Question: I have this automator setup which allows you to open a folder with terminal. The thing I want is that after the folder is opened via terminal, it should run the 'compass watch' script.
This is what I currently have but I don't seem to find the solution myself. I tried adding some applescript and some bash, but nothing seems to work. Anyone know the solution?

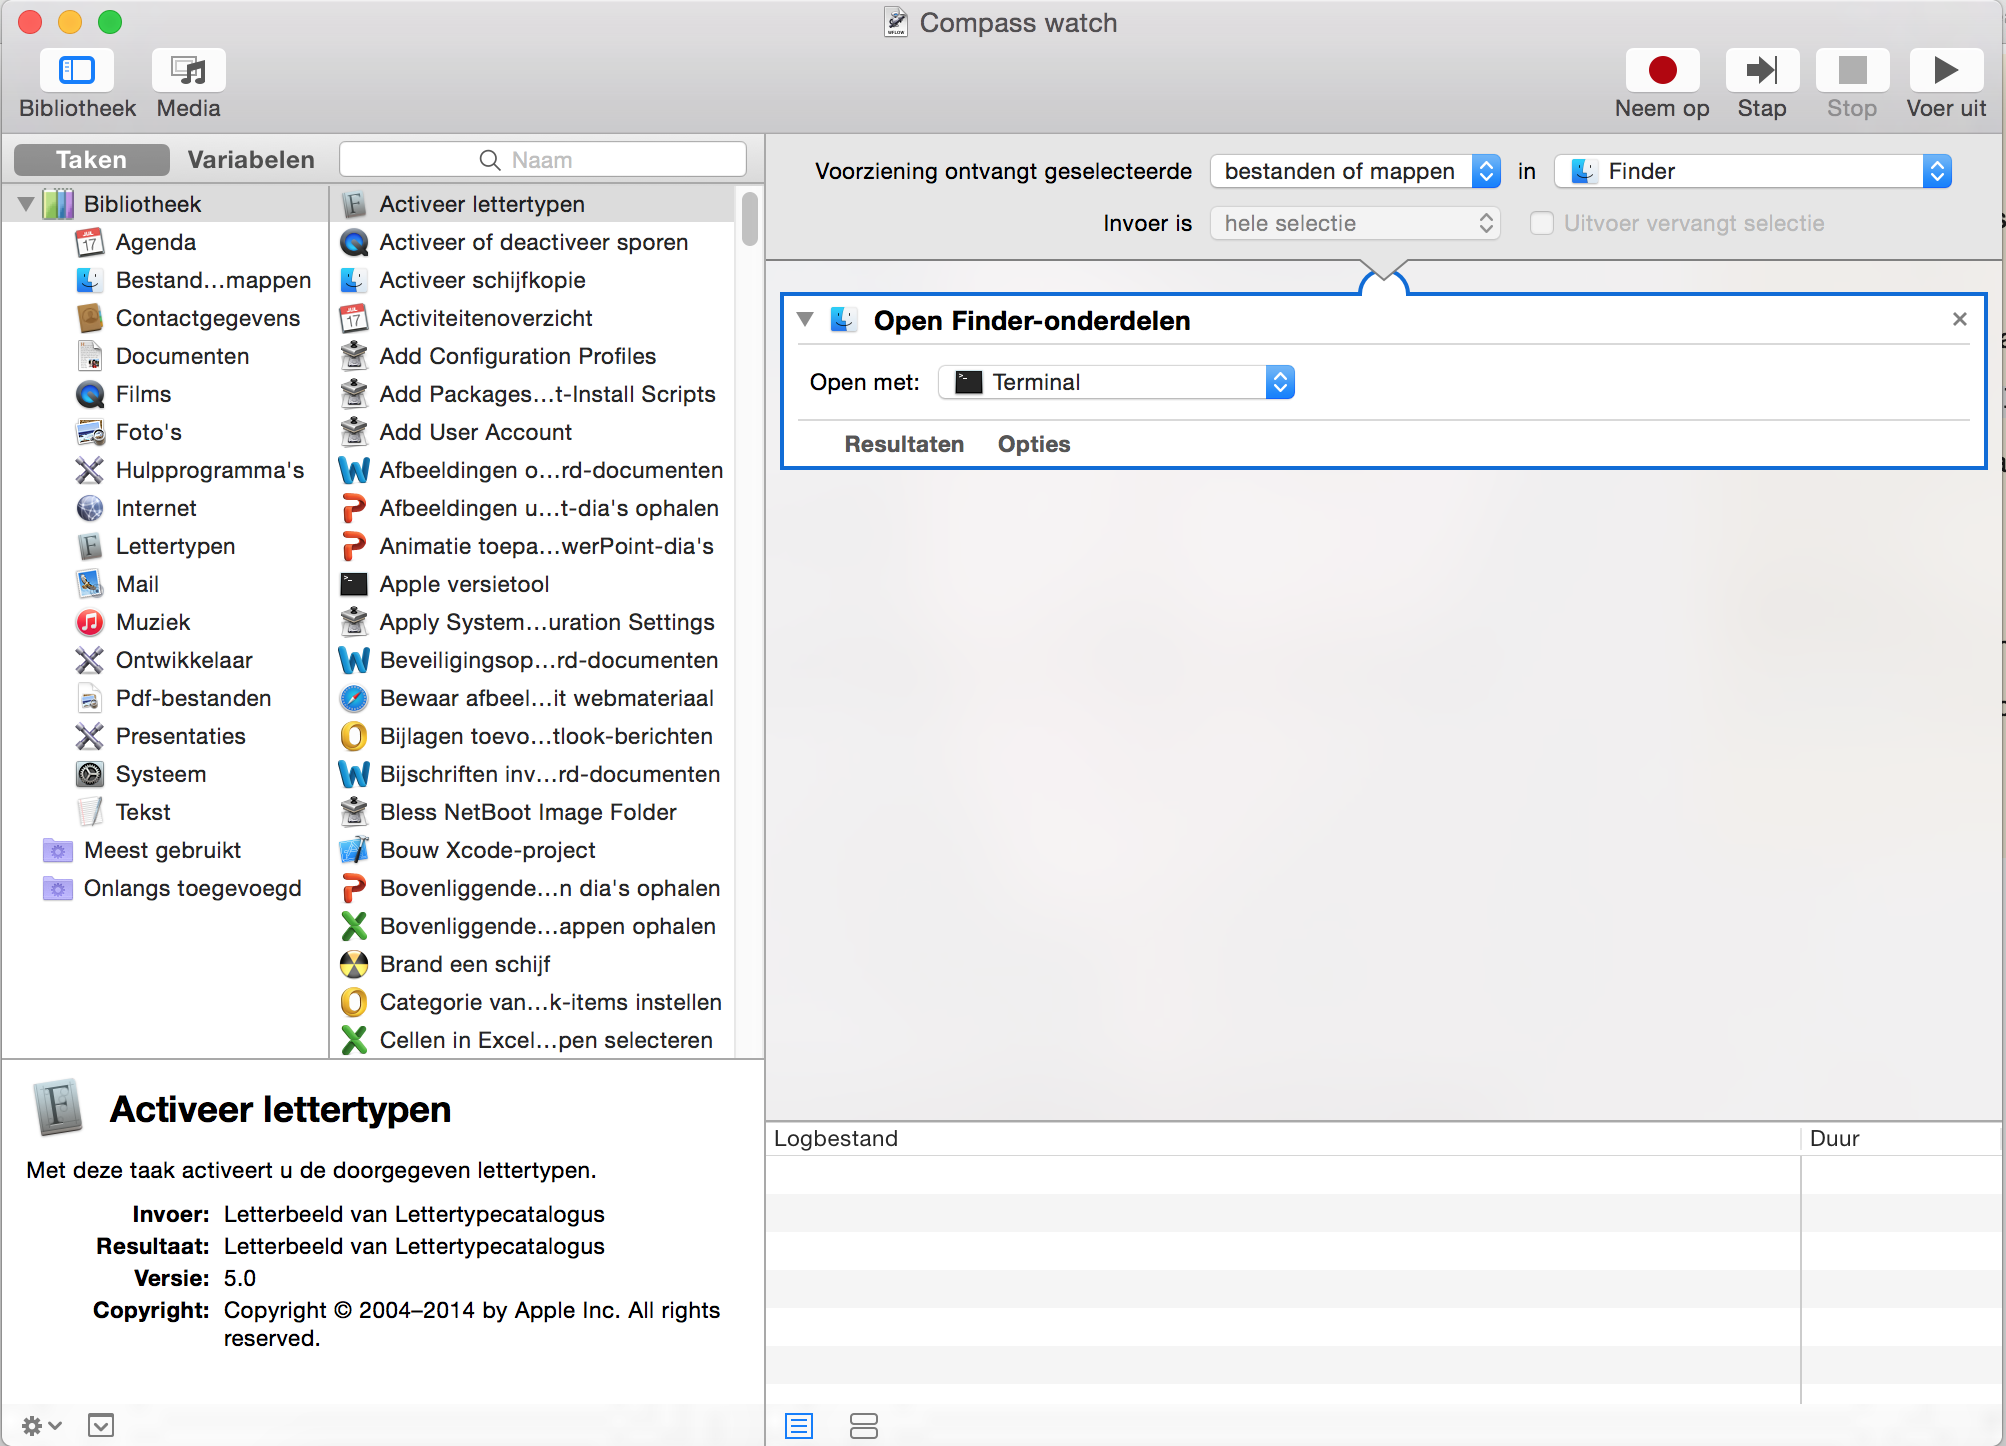
Answer: Try this :
Add the "" action in your workflow
If the 'compass watch' script is a file, use this script
'''
on run {input, parameters}
set compasswatchScript to quoted form of "" -- drag drop the script file between double quote
tell application "Terminal"
do script compasswatchScript in window 1
end tell
end run
'''
Insert the path of your script file in the second line of this script
--
if 'compass watch' is a command, use this script
'''
on run {input, parameters}
tell application "Terminal"
do script "compass watch" in window 1
end tell
end run
'''